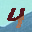
Label: 4